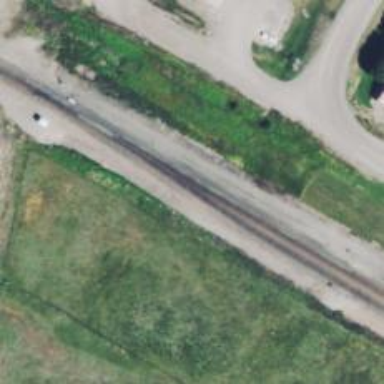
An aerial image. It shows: Railway siding with rails.